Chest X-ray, AP view. Patient: 28 years old, sex M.
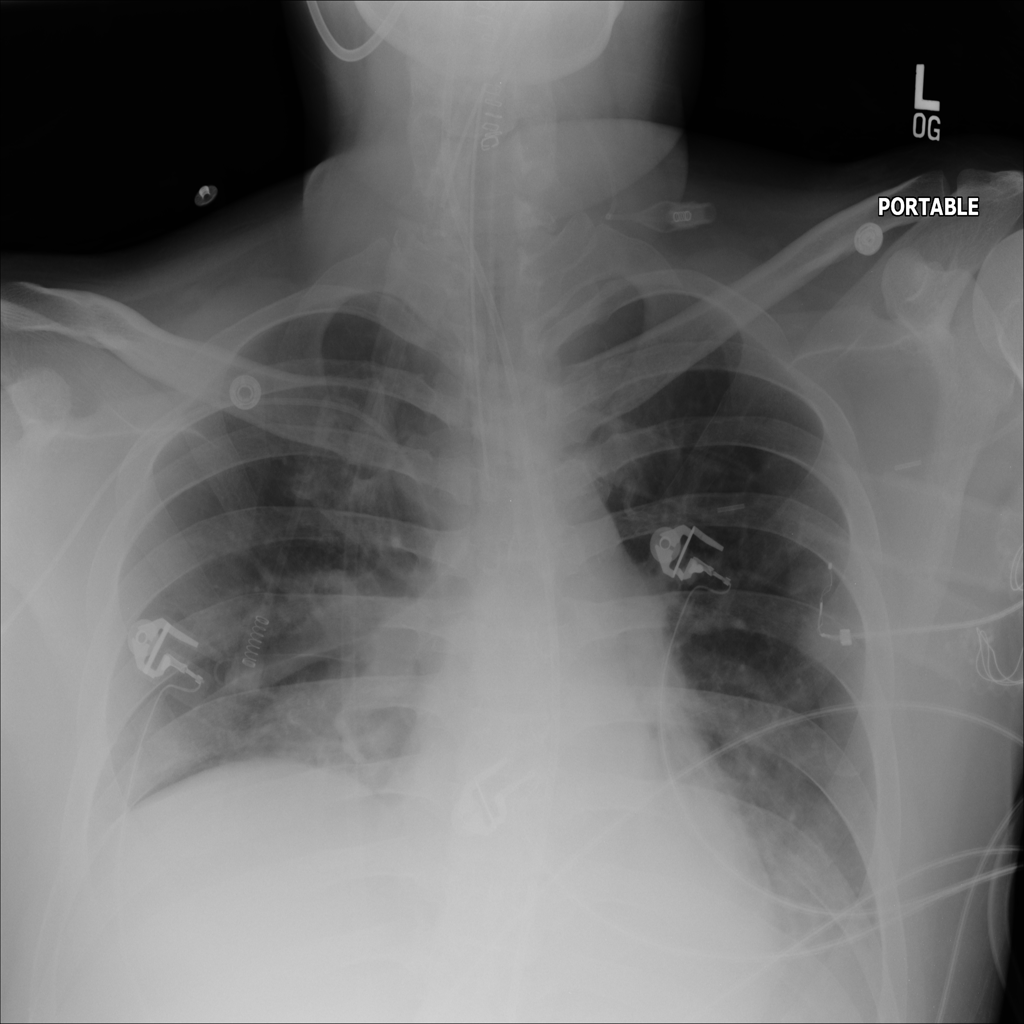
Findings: Consolidation, Effusion